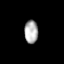
Tissue: lung
Cell type: Endothelial cells
Senescence score: 0.5432
Nuclear area (px): 311
Mean DAPI intensity: 172.605